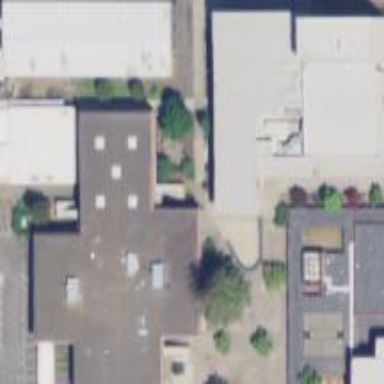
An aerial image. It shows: School building.